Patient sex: M
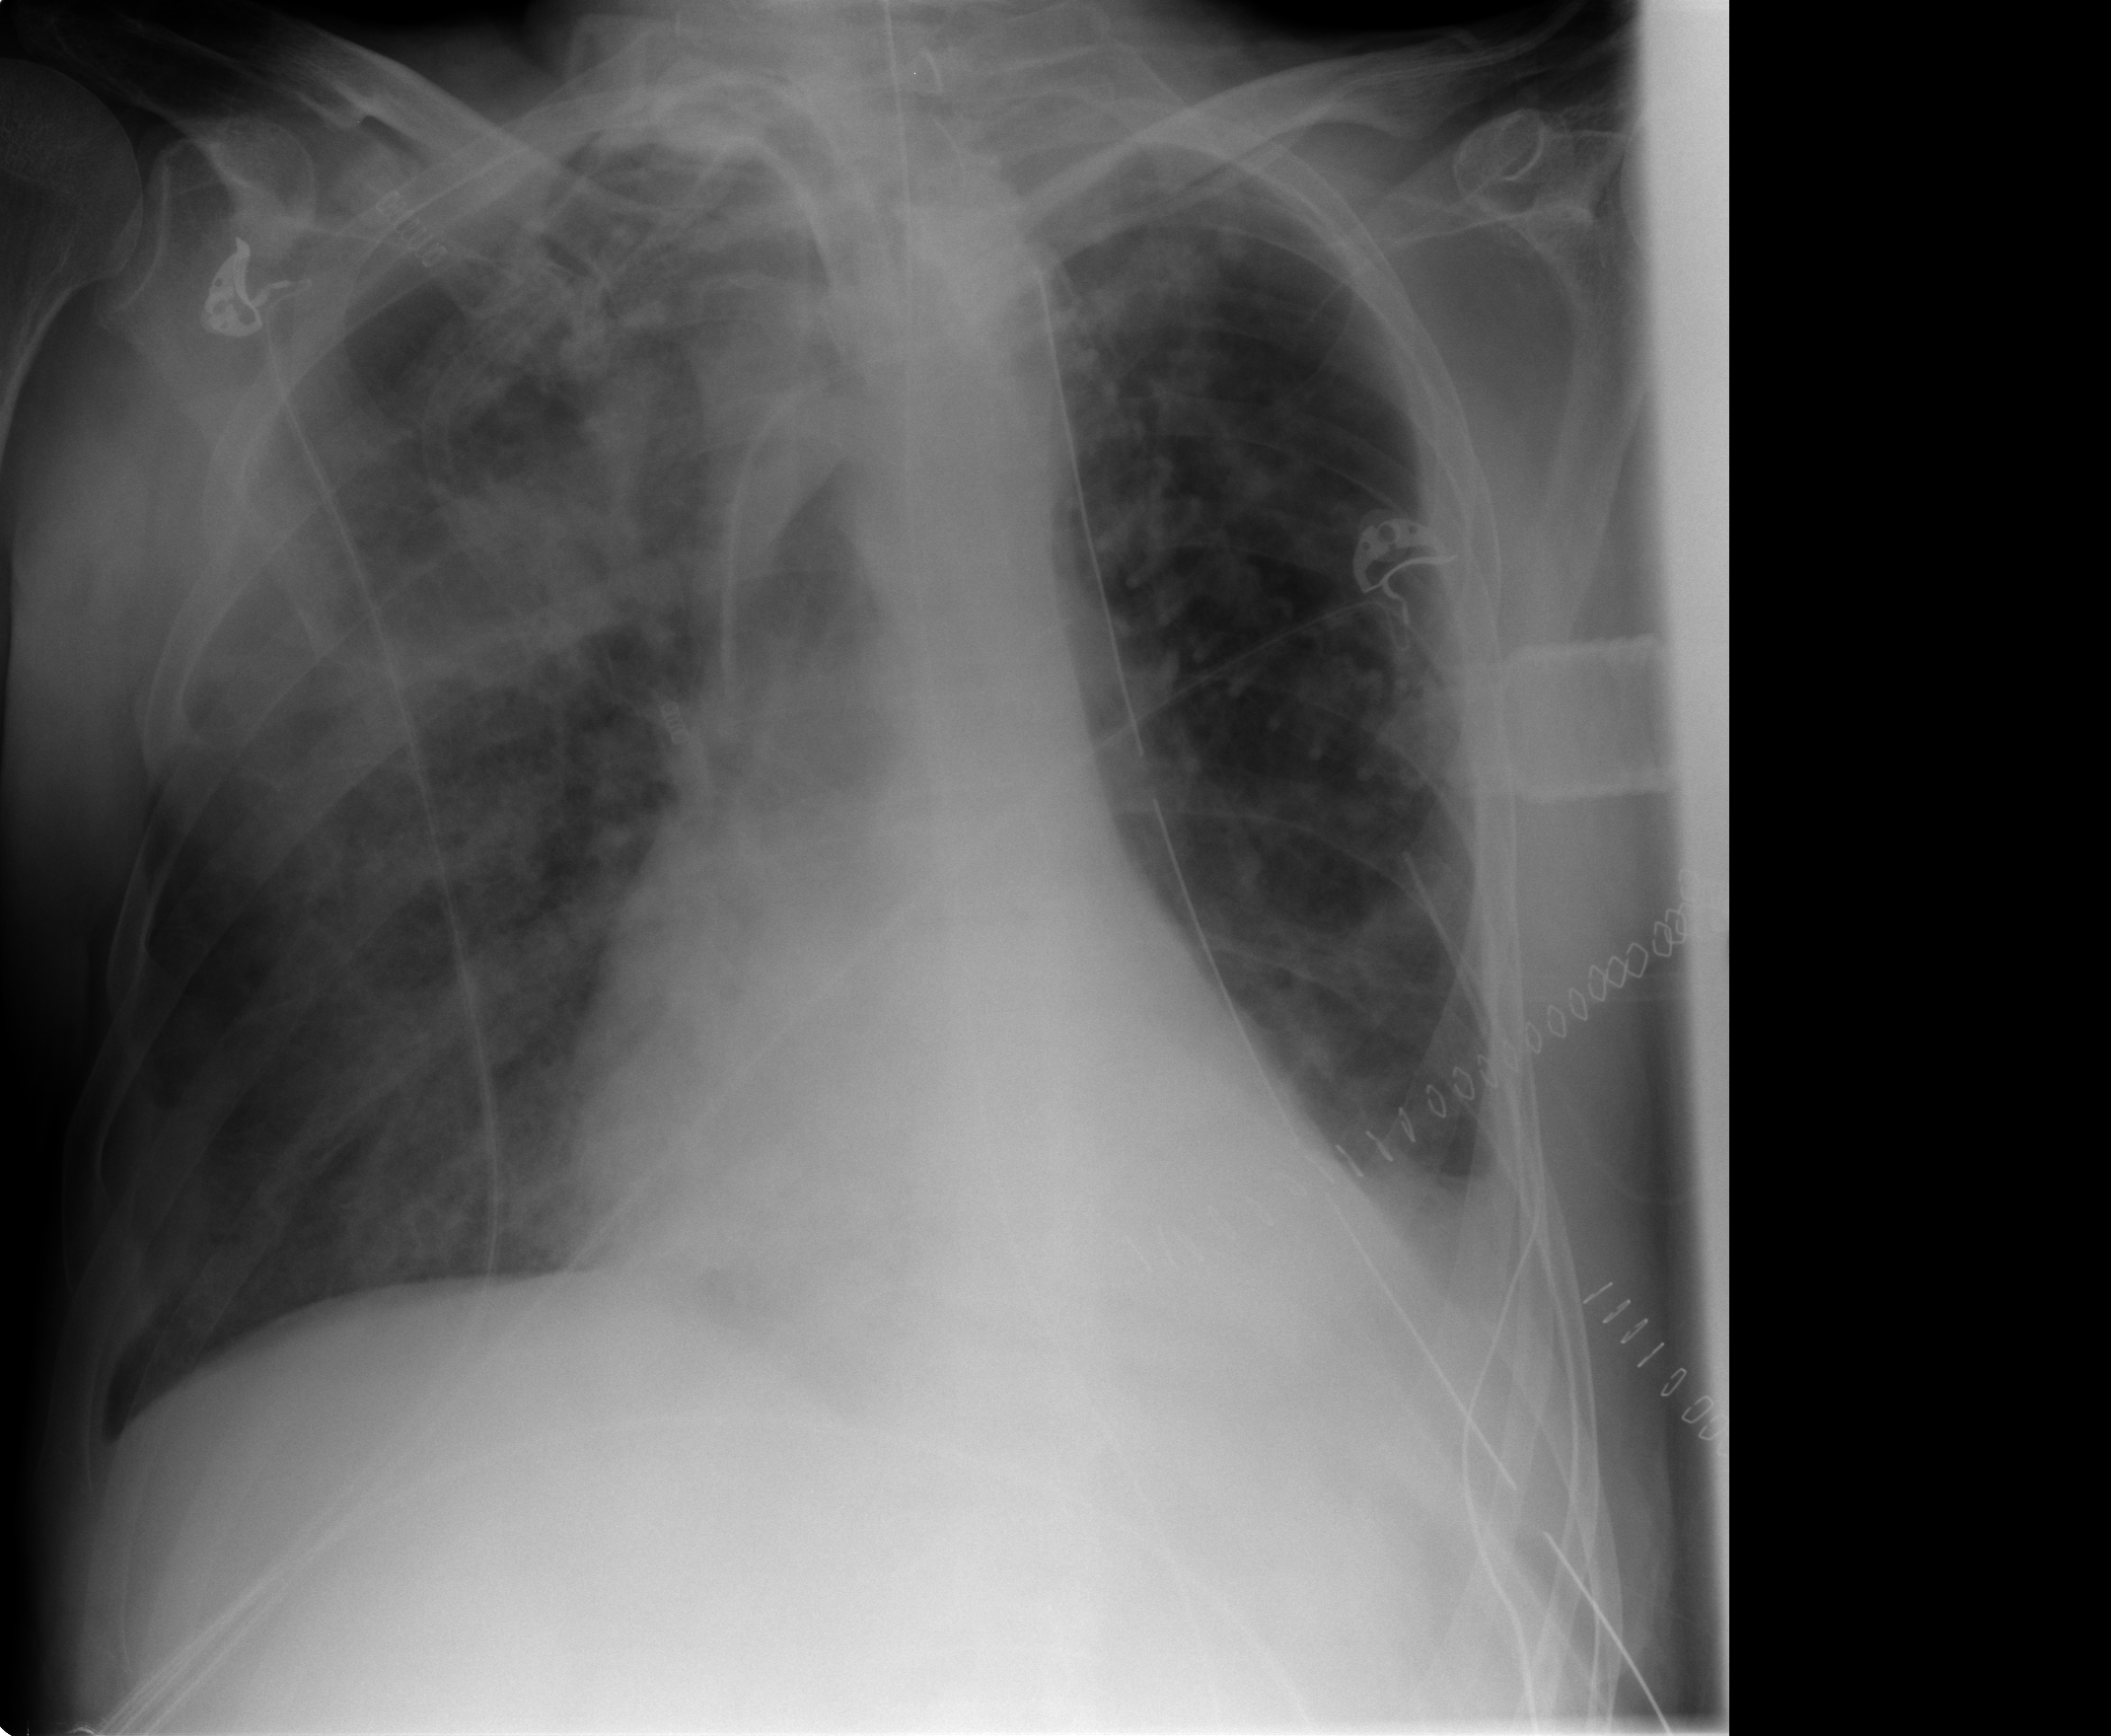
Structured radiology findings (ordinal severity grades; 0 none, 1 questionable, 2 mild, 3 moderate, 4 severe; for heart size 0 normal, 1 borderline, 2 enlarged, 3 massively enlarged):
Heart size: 2
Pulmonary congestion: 2
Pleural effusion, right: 0
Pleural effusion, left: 2
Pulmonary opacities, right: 3
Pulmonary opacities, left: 2
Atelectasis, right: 2
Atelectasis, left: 2